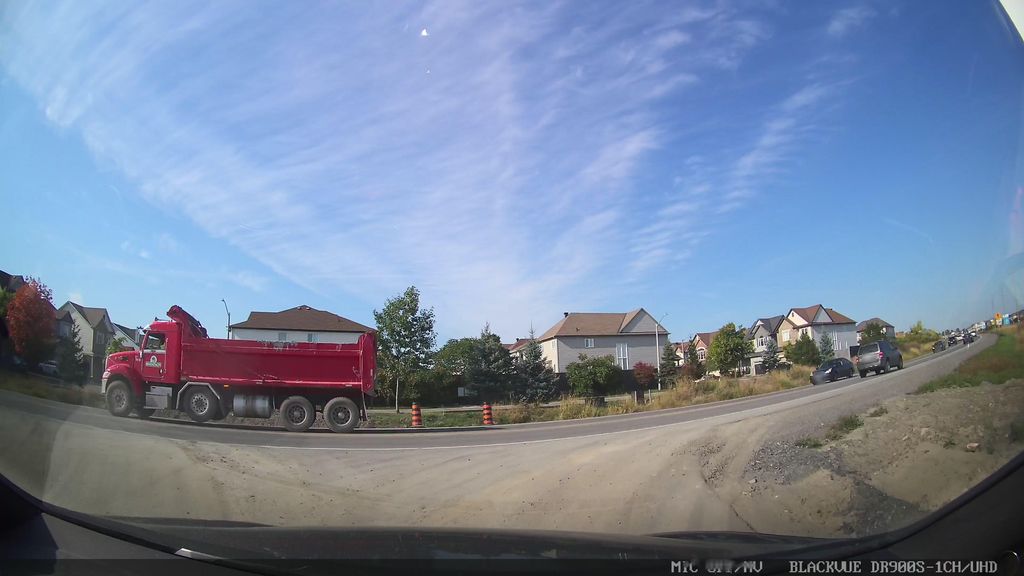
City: ottawa-gatineau